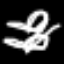
Label: pants